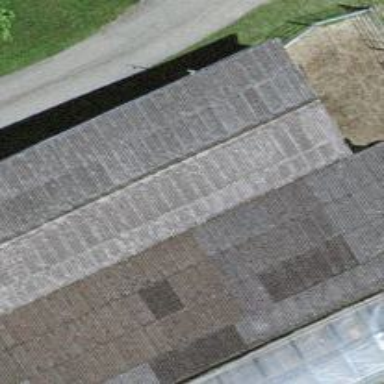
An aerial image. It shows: Barn.